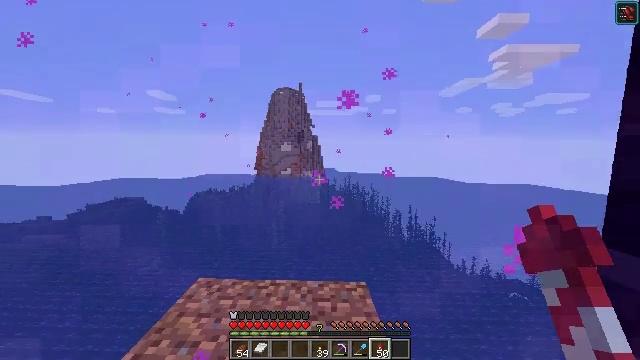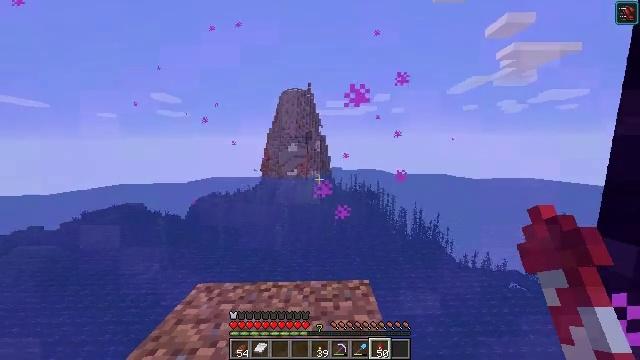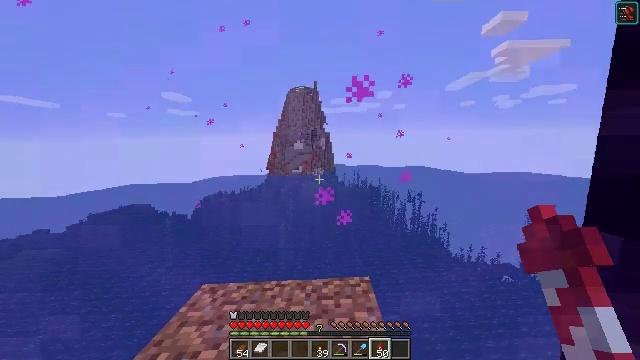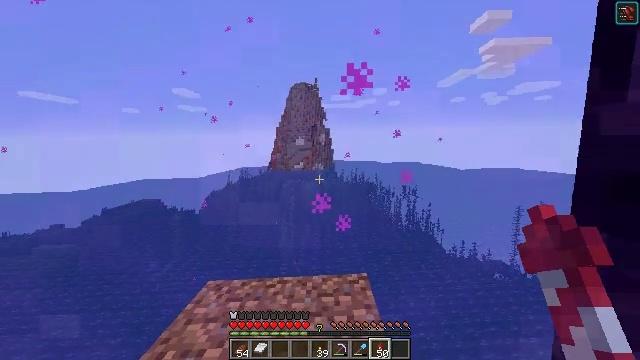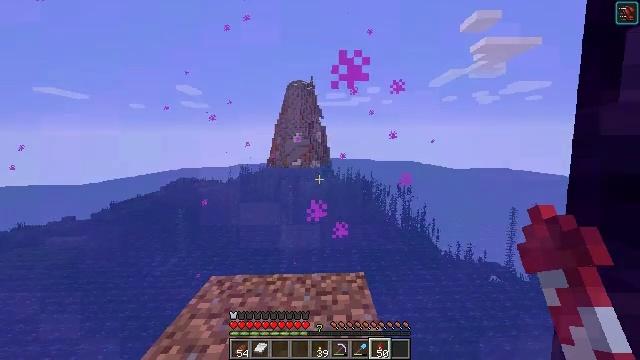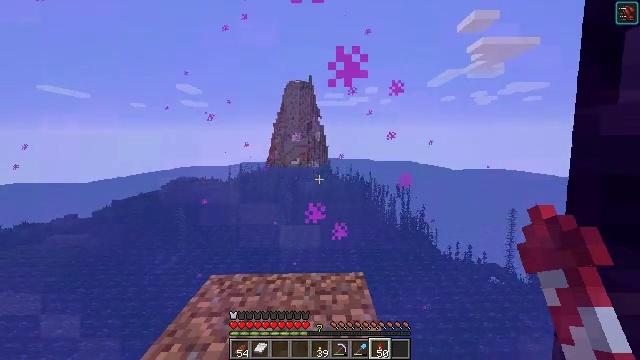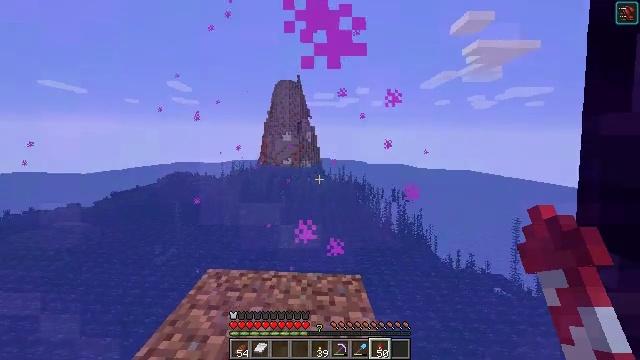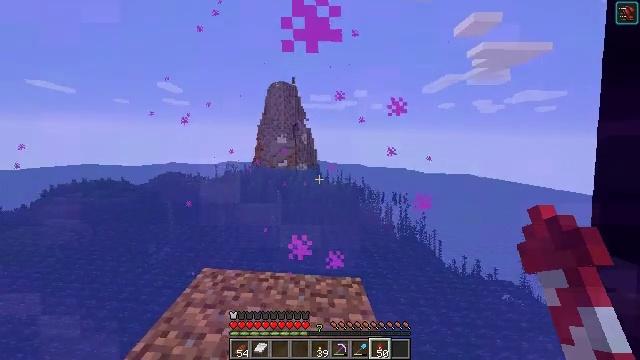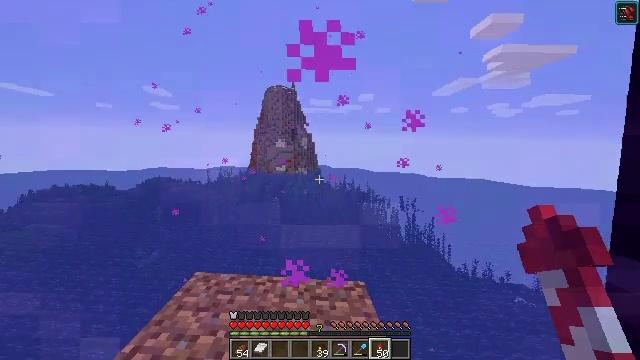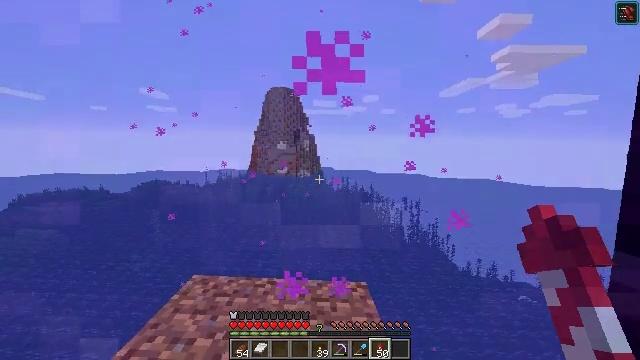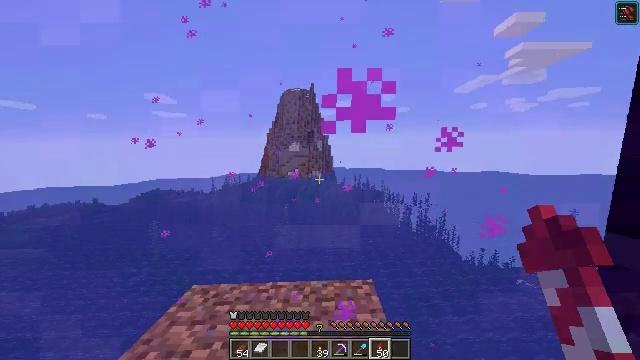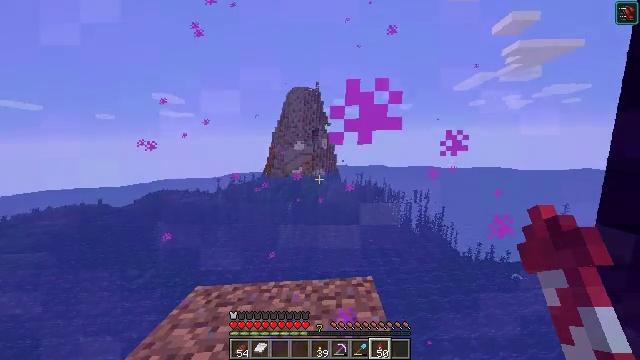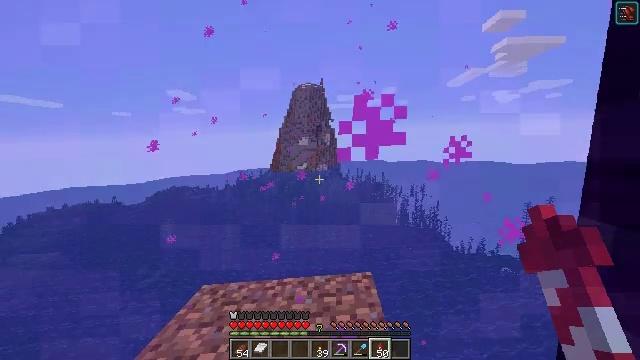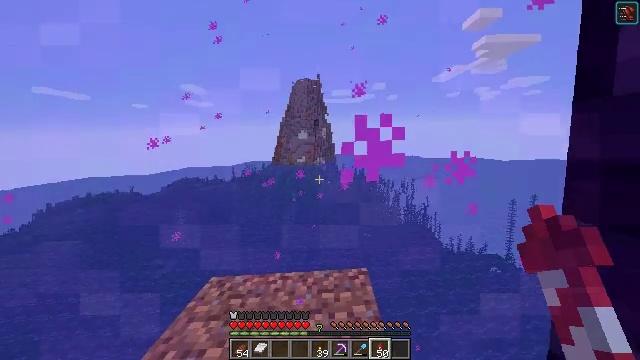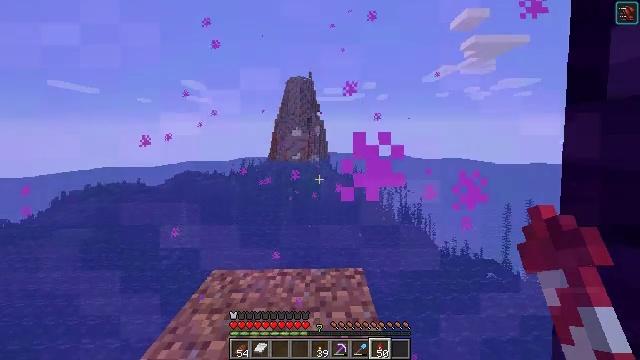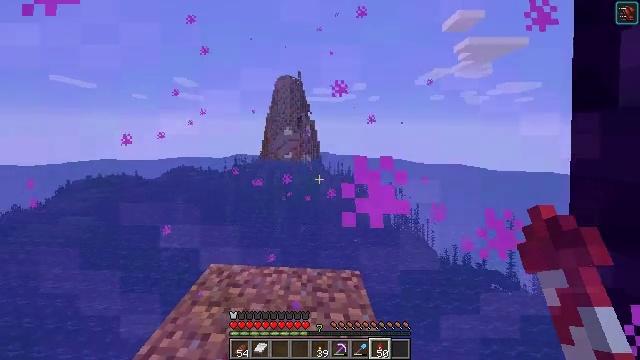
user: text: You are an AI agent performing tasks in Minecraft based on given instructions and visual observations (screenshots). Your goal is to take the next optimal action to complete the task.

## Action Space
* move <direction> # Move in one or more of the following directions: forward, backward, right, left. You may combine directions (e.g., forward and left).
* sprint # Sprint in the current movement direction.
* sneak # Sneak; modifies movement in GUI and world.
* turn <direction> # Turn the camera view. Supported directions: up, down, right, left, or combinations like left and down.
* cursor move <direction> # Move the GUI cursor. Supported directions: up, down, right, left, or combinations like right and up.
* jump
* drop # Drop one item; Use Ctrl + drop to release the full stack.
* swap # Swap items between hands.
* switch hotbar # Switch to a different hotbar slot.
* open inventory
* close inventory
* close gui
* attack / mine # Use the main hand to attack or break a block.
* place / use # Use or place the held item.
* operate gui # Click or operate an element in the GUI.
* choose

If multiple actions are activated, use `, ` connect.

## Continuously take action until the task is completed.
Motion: motion action
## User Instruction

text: Remove a firework rocket from the inventory.
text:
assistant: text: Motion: no_op
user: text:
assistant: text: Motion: no_op
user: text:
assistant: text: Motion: no_op
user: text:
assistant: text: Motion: no_op
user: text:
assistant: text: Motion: no_op
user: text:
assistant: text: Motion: no_op
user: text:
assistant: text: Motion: no_op
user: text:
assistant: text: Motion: no_op
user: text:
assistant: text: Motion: no_op
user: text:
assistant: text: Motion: no_op
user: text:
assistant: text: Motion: no_op
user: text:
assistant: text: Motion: no_op
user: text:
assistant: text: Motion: no_op
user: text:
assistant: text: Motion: no_op
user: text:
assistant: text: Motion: no_op
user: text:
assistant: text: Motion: no_op
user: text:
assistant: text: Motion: no_op
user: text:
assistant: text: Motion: no_op
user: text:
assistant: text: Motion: no_op
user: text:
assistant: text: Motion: no_op
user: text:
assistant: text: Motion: no_op
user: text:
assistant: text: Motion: no_op
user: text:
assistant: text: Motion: no_op
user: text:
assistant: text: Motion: no_op
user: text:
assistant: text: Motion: no_op
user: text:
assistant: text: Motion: no_op
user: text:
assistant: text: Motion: no_op
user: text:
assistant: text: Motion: no_op
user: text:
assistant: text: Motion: no_op
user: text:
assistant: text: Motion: no_op